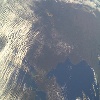
Label: land